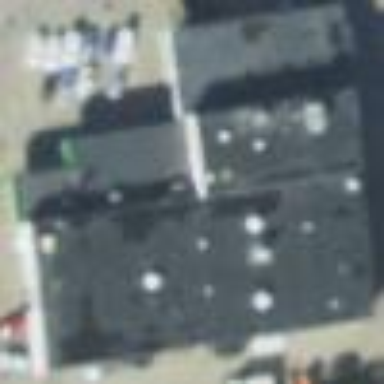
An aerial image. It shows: Car shop building.